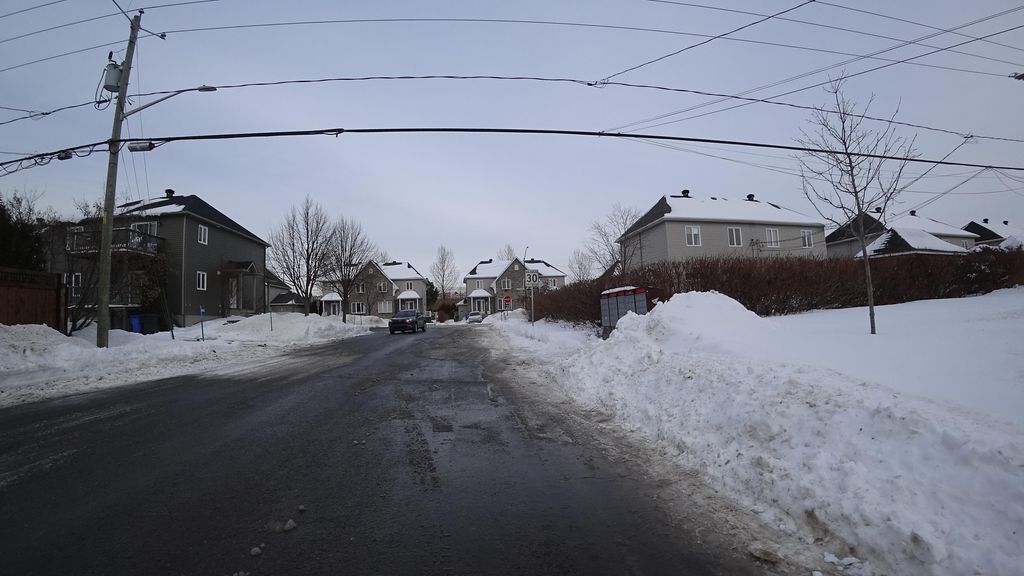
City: quebec_city